Question: I'm working on a App using C# with Mvvm Light and a Mysql Database. When I do an insert into the Database with a parameter of an object being a DateTime object I am getting the following error:
'''
System.FormatException: Input string was not in a correct format.
at System.Number.StringToNumber(String str, NumberStyles options, NumberBuffer& number, NumberFormatInfo info, Boolean parseDecimal)
at System.Number.ParseInt32(String s, NumberStyles style, NumberFormatInfo info)
at System.String.System.IConvertible.ToInt32(IFormatProvider provider)
at System.Convert.ToInt32(Object value)
at MySql.Data.Types.MySqlInt32.MySql.Data.Types.IMySqlValue.WriteValue(MySqlPacket packet, Boolean binary, Object val, Int32 length)
at MySql.Data.MySqlClient.MySqlParameter.Serialize(MySqlPacket packet, Boolean binary, MySqlConnectionStringBuilder settings)
at MySql.Data.MySqlClient.Statement.SerializeParameter(MySqlParameterCollection parameters, MySqlPacket packet, String parmName, Int32 parameterIndex)
at MySql.Data.MySqlClient.Statement.InternalBindParameters(String sql, MySqlParameterCollection parameters, MySqlPacket packet)
at MySql.Data.MySqlClient.Statement.BindParameters()
at MySql.Data.MySqlClient.PreparableStatement.Execute()
at MySql.Data.MySqlClient.MySqlCommand.ExecuteReader(CommandBehavior behavior)
at MySql.Data.MySqlClient.MySqlCommand.ExecuteNonQuery()
'''
The Following is my view model code (proj.ProjectStartDate is a datetime object):
'''
DateTime startDate = projectStartDateProperty?? DateTime.Now;
string startStr = startDate.ToString("d");
DateTime projStart = Convert.ToDateTime(startStr);
DateTime endDate = projectEndDateProperty ?? DateTime.Now;
string endStr = endDate.ToString("d");
DateTime projEnd = Convert.ToDateTime(endStr);
proj.ProjectName = _projName;
proj.ProjectStartDate = projStart;
proj.ProjectEndDate = projEnd;
proj.ProjectNotes = _projNotes;
ProjectDbInteraction.InsertProject(_projName, proj);
'''
With a break point set at the proj.ProjectEndDate the outcome is

And below is my Model code for the insert into the MySql Database:
'''
string connStr = "server=*****;database=" + projName + ";user=*****;port=*****;password=*****;";
MySqlConnection conn = new MySqlConnection(connStr);
MySqlCommand cmd;
string queryInsertintoProjTable;
try
{
conn.Open();
cmd = new MySqlCommand("INSERT INTO " + projName +
".project(ProjectID,ProjectName,ProjectStartDate,ProjectEndDate,ProjectNotes) VALUES("
+ "(?projectid, ?projectnamecolumn,?projectstartdatecolumn,?projectenddatecolumn,?projectnotescolumn);", conn);
cmd.Parameters.AddWithValue("?projectid", MySqlDbType.Int32).Value = proj.ProjectID;
cmd.Parameters.AddWithValue("?projectnamecolumn", MySqlDbType.VarChar ).Value = proj.ProjectName;
cmd.Parameters.AddWithValue("?projectstartdatecolumn", proj.ProjectStartDate.ToString("yyyy-MM-dd HH:mm:ss"));
cmd.Parameters.AddWithValue("?projectenddatecolumn", proj.ProjectEndDate.ToString("yyyy-MM-dd HH:mm:ss"));
cmd.Parameters.AddWithValue("?projectnotescolumn", MySqlDbType.VarChar).Value = proj.ProjectNotes;
cmd.ExecuteNonQuery();
conn.Close();
}
catch (Exception e)
{
Console.WriteLine(e.ToString());
}
'''
So what is it I need to do to fix this? This is my first time working with MySql.
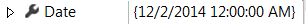
Answer: So I found out the issue. My datetime was in fact already in the correct format. Unfortunately when parameterizing my query the Enum MySqlDbType.DateTime was throwing a false error so I just passed in the date in the AddValue.
'''
string connStr = "server=****;database=" + projName + ";user=***;port=****;password=****;";
MySqlConnection conn = new MySqlConnection(connStr);
MySqlCommand cmd;
try
{
conn.Open();
cmd = new MySqlCommand("INSERT INTO " + projName +
".project(ProjectID,ProjectName,ProjectStartDate,ProjectEndDate,ProjectNotes) VALUES"
+ "(?projectid, ?projectnamecolumn,?projectstartdatecolumn,?projectenddatecolumn,?projectnotescolumn);", conn);
cmd.Parameters.AddWithValue("?projectid", proj.ProjectID);
cmd.Parameters.AddWithValue("?projectnamecolumn", proj.ProjectName);
cmd.Parameters.AddWithValue("?projectstartdatecolumn", proj.ProjectStartDate.ToString("yyyy-MM-dd HH:mm:ss"));
cmd.Parameters.AddWithValue("?projectenddatecolumn", proj.ProjectEndDate.ToString("yyyy-MM-dd HH:mm:ss"));
cmd.Parameters.AddWithValue("?projectnotescolumn", proj.ProjectNotes);
cmd.ExecuteNonQuery();
conn.Close();
}
catch (Exception e)
{
Console.WriteLine(e.ToString());
}
'''
Once I removed the Enum's from the AddWithValue it worked just fine.